Field crop: tomato
Growth stage: 1
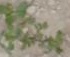
Species: portulaca